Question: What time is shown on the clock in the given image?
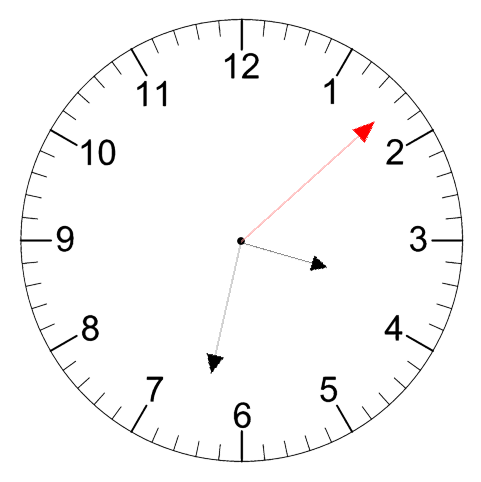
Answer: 03:32:08